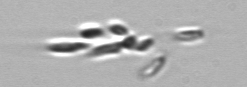
Label: Dinobryon